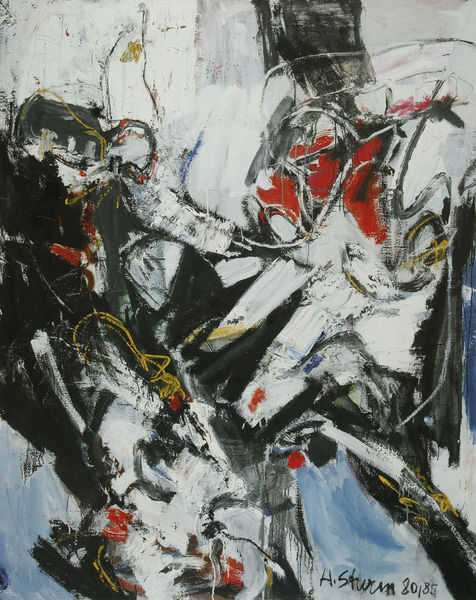
Künstler: Helmut Sturm
Institution: Im Besitz des Künstlers
Schlagwörter: blau, weiß, gelb, bewegung, bunt, schwarz, rot, signatur, öl, hellblau, abstrakt, modern, formen, linien, sturm, striche, abstraktion, pinselduktus, gestus, expressiv, moderne kunst, gestisch, akzente